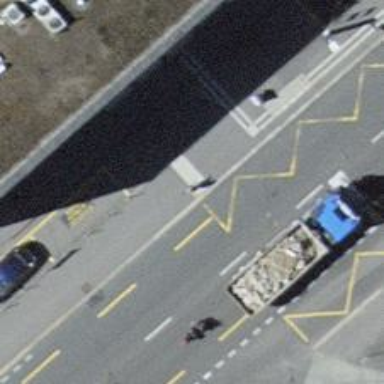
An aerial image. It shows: Asphalt road with bus stop that serves trolleybuses. The bus stop includes platform for public transport.